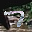
Label: 7